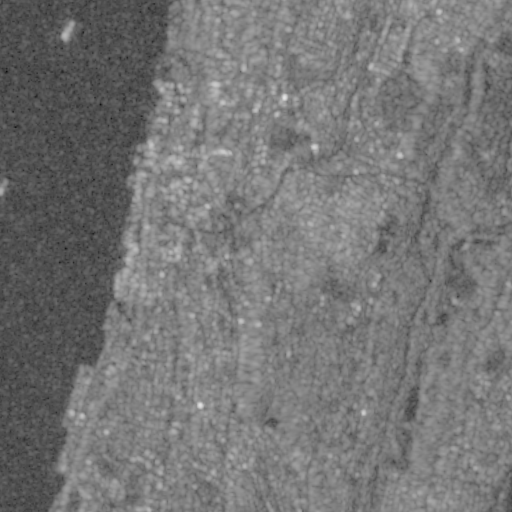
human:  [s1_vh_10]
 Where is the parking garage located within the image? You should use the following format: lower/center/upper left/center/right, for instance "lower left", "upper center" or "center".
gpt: The parking garage is located in the center left of the image.
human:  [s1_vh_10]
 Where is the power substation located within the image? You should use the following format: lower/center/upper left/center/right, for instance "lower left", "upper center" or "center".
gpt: The power substation is located in the upper right of the image.
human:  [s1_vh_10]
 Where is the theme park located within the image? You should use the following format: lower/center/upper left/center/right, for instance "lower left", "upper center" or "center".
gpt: The theme park is located in the center right of the image.
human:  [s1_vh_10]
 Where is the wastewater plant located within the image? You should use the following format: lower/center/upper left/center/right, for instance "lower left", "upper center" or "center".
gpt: The wastewater plant is located in the lower left of the image.
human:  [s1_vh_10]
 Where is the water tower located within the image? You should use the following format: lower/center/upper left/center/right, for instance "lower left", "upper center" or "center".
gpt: The water tower is located in the center right of the image.
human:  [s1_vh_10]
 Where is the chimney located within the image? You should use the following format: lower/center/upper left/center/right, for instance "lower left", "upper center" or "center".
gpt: The chimney is located in the upper right of the image.
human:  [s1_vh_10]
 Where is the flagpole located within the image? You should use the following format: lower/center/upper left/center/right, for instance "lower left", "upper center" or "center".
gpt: The flagpole is located in the center left of the image.
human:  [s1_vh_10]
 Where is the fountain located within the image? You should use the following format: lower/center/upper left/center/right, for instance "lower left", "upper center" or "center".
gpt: The fountain is located in the center right of the image.
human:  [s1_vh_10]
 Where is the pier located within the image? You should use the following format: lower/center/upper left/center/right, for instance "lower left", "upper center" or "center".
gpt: The pier is located in the center left of the image.
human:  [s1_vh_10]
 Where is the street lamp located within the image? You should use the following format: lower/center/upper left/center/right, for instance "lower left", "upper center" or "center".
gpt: The street lamp is located in the center left of the image.
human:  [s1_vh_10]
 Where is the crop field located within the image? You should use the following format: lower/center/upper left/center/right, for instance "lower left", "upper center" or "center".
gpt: There is no crop field in the image.

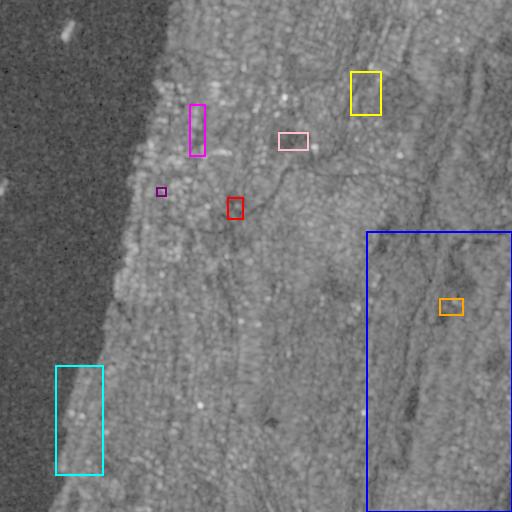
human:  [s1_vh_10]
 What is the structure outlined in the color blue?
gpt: The structure outlined in blue is a park.
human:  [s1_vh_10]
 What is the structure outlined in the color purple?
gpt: The structure outlined in purple is a parking garage.
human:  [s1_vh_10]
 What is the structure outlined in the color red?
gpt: The structure outlined in red is a parking lot.
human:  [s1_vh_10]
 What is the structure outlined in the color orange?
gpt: The structure outlined in orange is a theme park.
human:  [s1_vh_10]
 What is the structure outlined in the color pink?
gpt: The structure outlined in pink is a track.
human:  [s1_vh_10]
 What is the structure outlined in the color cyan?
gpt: The structure outlined in cyan is a wastewater plant.
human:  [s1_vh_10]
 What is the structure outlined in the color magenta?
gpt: The structure outlined in magenta is a building.
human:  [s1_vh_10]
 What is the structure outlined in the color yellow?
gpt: The structure outlined in yellow is a building.
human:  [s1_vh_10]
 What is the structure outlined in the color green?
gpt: There is no green outline.